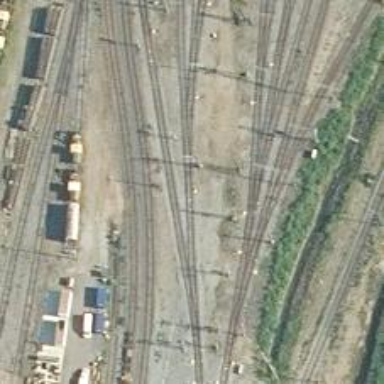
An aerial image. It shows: Rail yard with electrified contact lines for the trains.